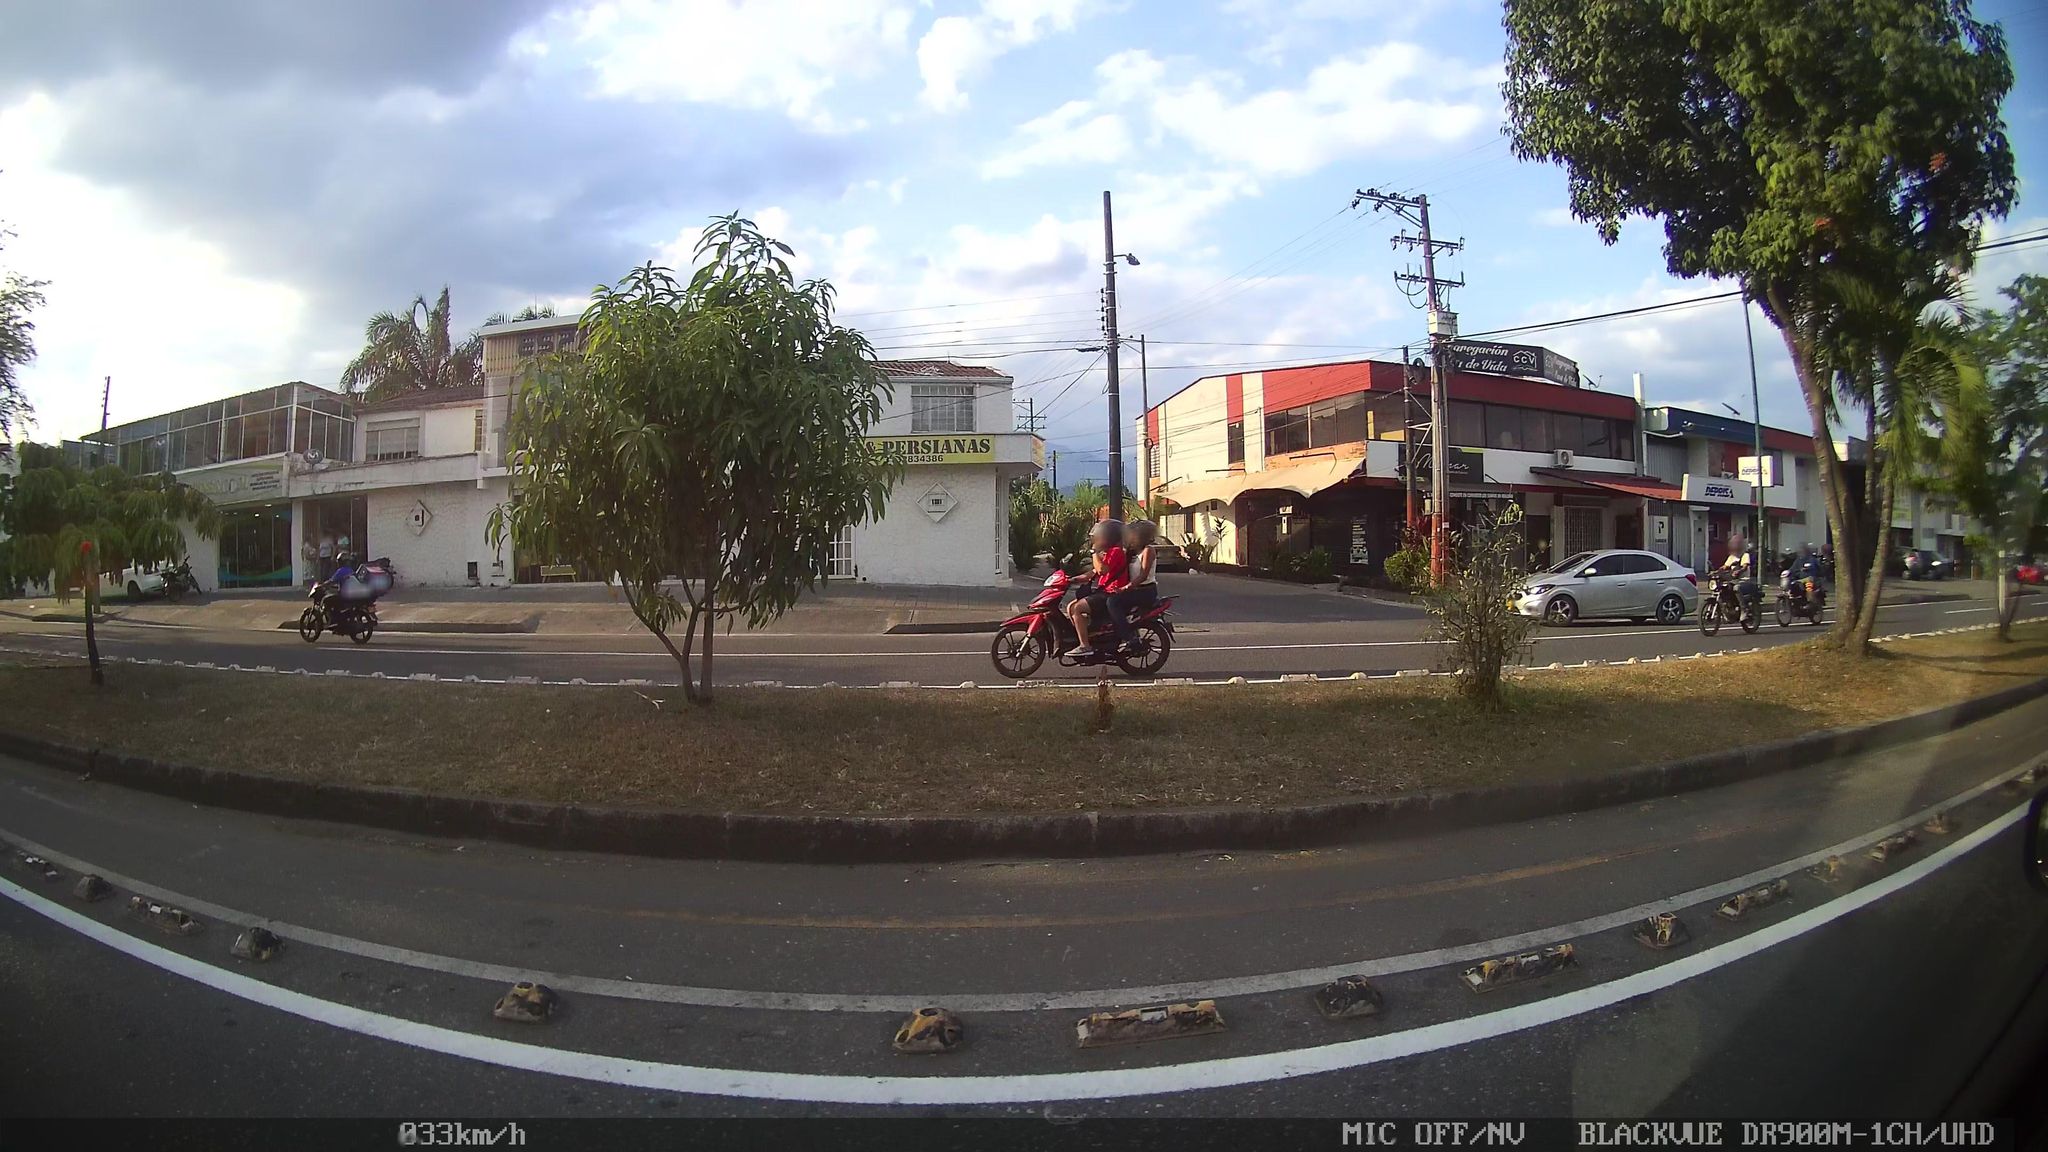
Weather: clear
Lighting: day
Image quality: good
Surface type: driving surface
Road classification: cycleway
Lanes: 2.0
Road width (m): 1.0
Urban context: urban centre
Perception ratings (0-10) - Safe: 0.83, Lively: 6.76, Beautiful: 4.61, Boring: 2.32, Depressing: 1.83, Wealthy: 0.32